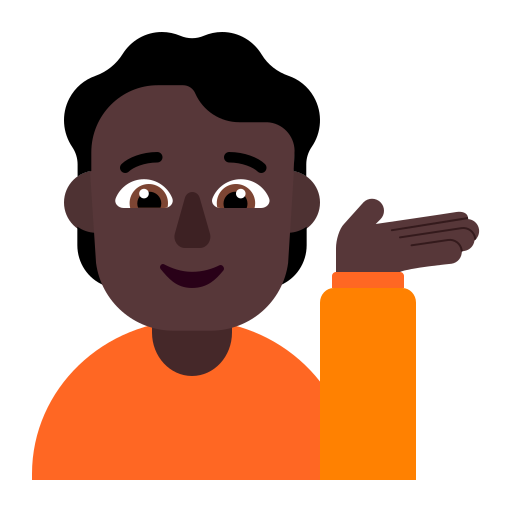
person tipping hand flat dark